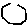
Label: hexagon